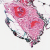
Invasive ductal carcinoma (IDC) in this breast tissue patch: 0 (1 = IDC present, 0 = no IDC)